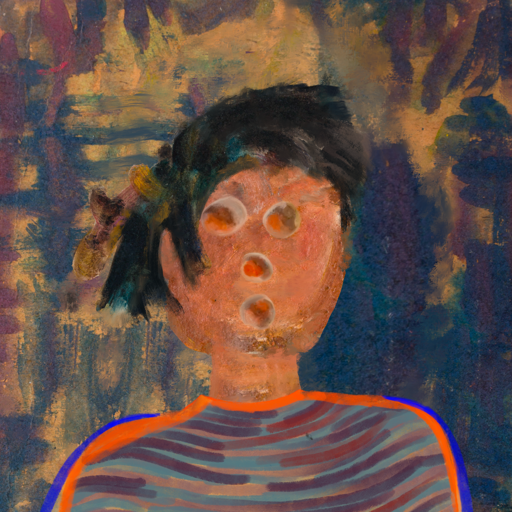
Background: InTheSun, Head And Neck Front: Boggyland, Face Front: Rupkatha, Bust: Experience, Hair Front: Pipe, Head Accessory: Blank, Second Necklace: Blank, Necklace: Blank, Baby: Blank